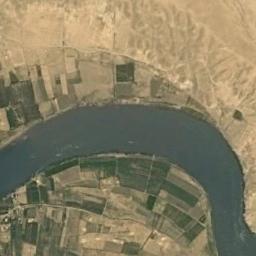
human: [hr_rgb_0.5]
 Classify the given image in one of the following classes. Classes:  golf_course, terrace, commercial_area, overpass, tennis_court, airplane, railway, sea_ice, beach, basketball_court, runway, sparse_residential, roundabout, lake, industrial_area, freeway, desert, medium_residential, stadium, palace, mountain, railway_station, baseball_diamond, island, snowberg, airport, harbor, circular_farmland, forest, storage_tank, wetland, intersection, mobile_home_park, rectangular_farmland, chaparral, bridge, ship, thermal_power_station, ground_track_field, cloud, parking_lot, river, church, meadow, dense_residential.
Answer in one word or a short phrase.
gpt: river